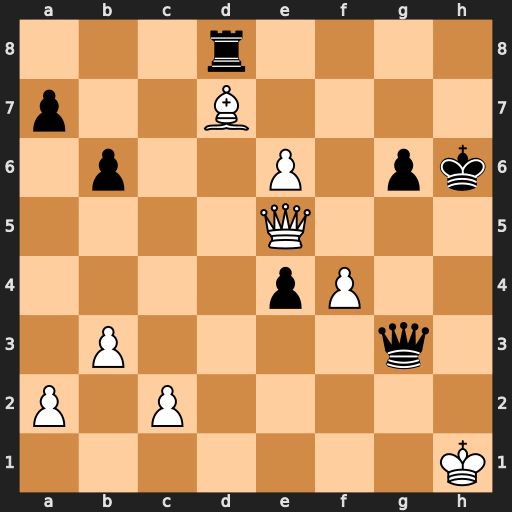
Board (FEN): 3r4/p2B4/1p2P1pk/4Q3/4pP2/1P4q1/P1P5/7K
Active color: w
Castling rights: -
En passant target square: -
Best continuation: Qg5+ Qxg5 fxg5+ Kxg5 e7